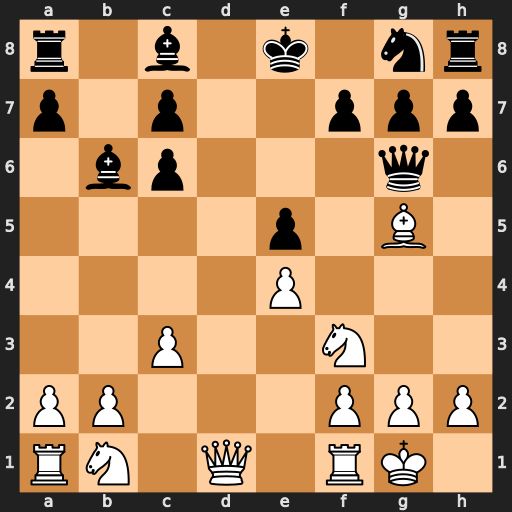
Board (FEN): r1b1k1nr/p1p2ppp/1bp3q1/4p1B1/4P3/2P2N2/PP3PPP/RN1Q1RK1
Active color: w
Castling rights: kq
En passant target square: -
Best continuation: Qd8#